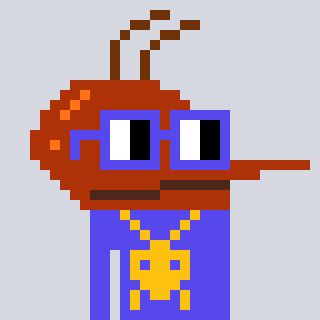
a pixel art character with square blue glasses, a mosquito-shaped head and a computerblue-colored body on a cool background